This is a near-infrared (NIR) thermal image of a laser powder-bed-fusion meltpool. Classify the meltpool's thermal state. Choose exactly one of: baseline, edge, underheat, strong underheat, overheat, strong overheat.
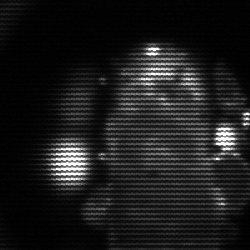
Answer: strong underheat